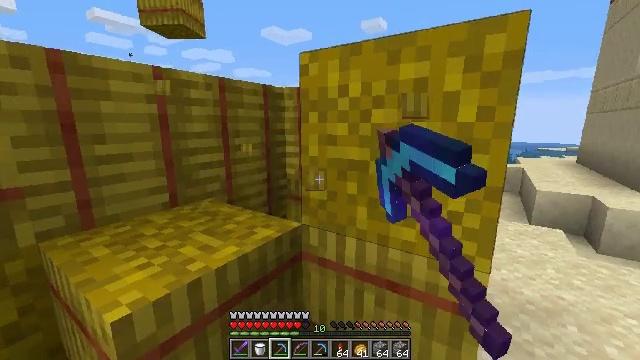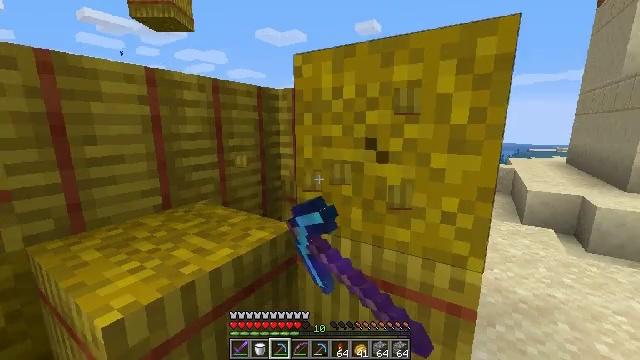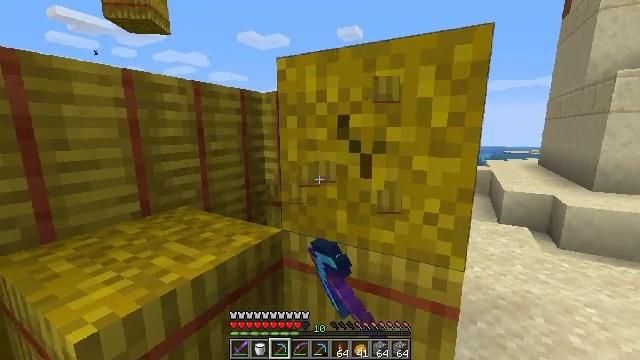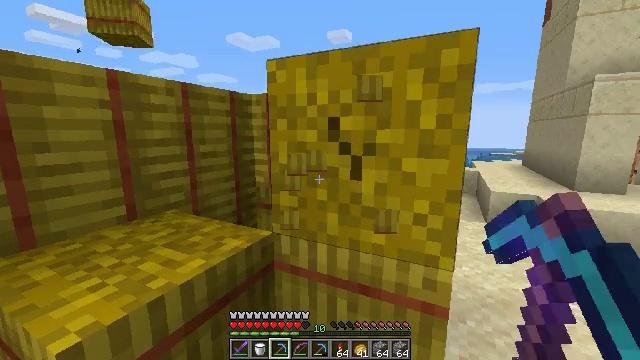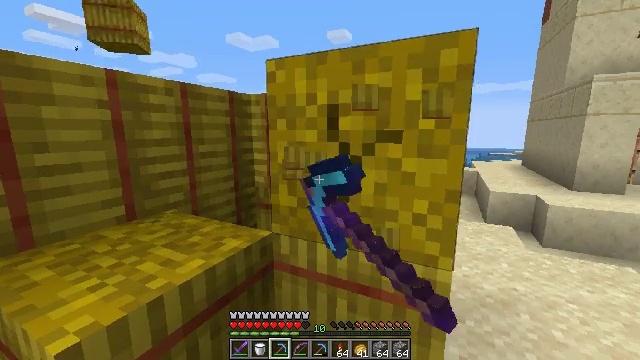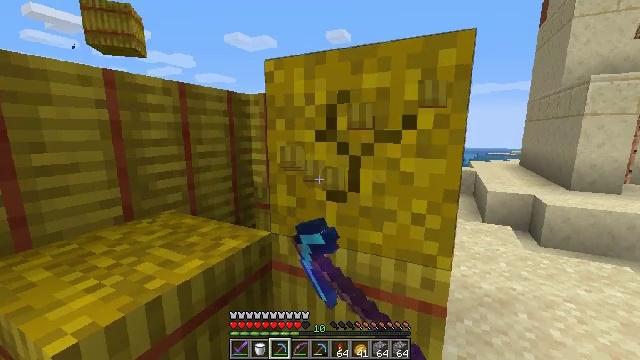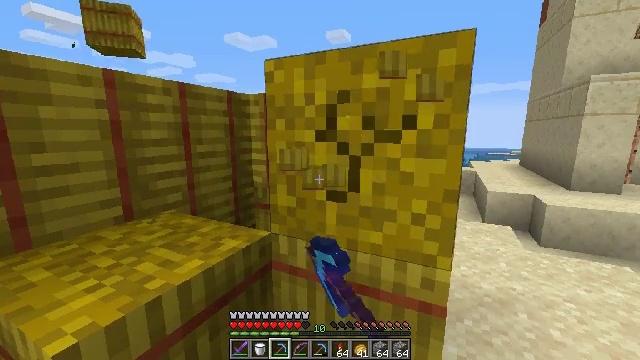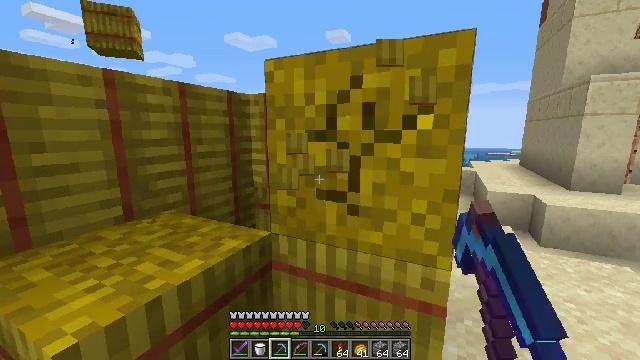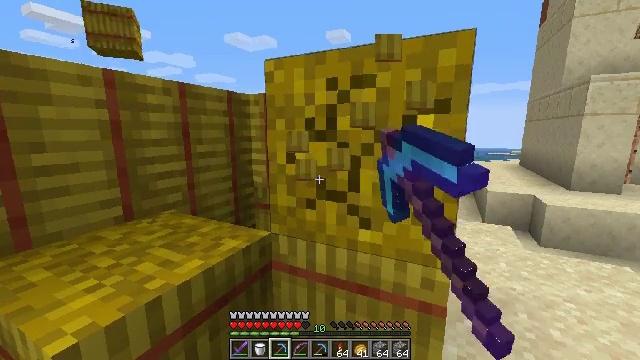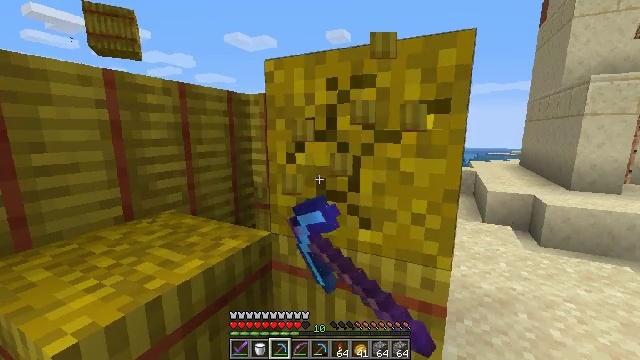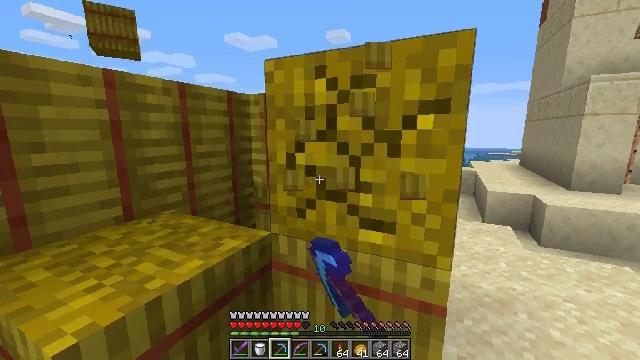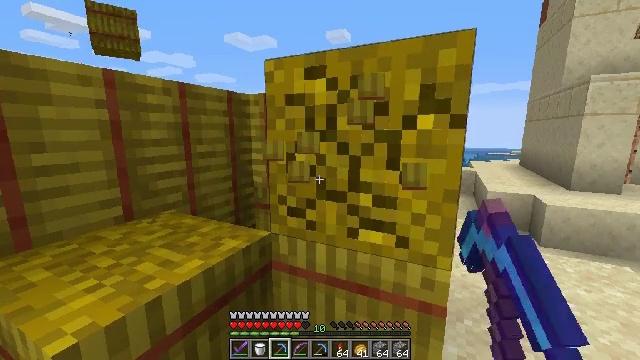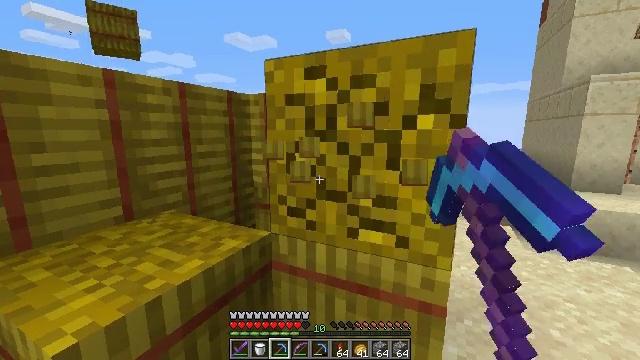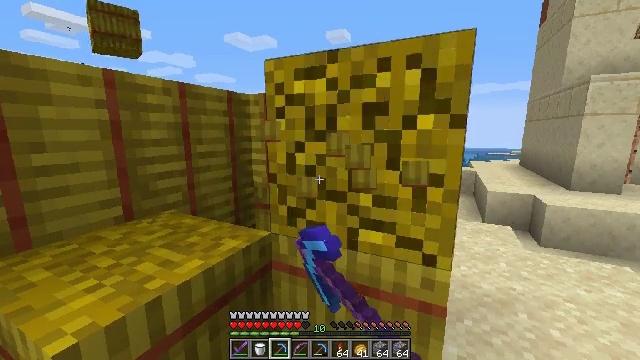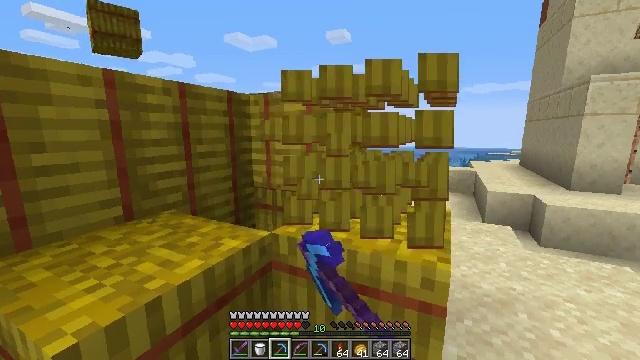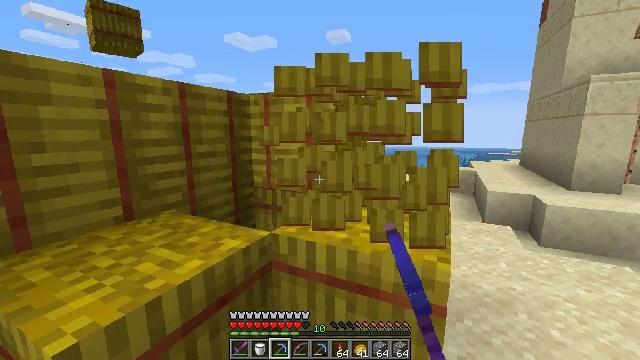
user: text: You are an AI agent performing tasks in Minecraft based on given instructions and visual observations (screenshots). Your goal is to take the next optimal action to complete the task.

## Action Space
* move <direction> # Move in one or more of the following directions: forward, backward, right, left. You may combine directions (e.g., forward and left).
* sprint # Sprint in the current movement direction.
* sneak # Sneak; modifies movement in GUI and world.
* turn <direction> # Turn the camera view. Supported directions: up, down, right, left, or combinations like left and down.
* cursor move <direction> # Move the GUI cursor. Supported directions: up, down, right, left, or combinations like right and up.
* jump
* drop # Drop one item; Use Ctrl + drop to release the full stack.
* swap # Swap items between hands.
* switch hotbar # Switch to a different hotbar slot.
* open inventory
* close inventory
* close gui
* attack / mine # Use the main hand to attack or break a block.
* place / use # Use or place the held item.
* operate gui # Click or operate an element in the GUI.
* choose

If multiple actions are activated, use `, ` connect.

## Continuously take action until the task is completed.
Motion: motion action
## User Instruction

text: Gather hay blocks from the farm.
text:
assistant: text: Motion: turn right, attack / mine
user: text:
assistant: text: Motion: turn right, attack / mine
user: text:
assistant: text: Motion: turn right, attack / mine
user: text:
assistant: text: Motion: attack / mine
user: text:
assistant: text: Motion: attack / mine
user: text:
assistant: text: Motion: attack / mine
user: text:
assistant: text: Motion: attack / mine
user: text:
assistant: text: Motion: attack / mine
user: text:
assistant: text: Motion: attack / mine
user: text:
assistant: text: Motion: attack / mine
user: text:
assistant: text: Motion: attack / mine
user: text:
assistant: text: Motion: attack / mine
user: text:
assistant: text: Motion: attack / mine
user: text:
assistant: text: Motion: attack / mine
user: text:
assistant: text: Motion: attack / mine
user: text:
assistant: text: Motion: attack / mine
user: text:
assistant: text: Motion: attack / mine
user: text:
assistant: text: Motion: attack / mine
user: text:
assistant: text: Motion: attack / mine
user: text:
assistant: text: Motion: turn down, attack / mine
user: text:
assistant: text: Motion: turn down, attack / mine
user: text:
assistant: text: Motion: turn down, attack / mine
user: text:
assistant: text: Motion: turn down, attack / mine
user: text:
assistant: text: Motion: turn down, attack / mine
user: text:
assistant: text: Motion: attack / mine
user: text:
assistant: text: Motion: attack / mine
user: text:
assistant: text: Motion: attack / mine
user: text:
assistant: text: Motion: attack / mine
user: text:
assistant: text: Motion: attack / mine
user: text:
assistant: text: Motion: attack / mine